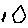
Label: hexagon